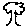
Label: tree